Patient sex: F
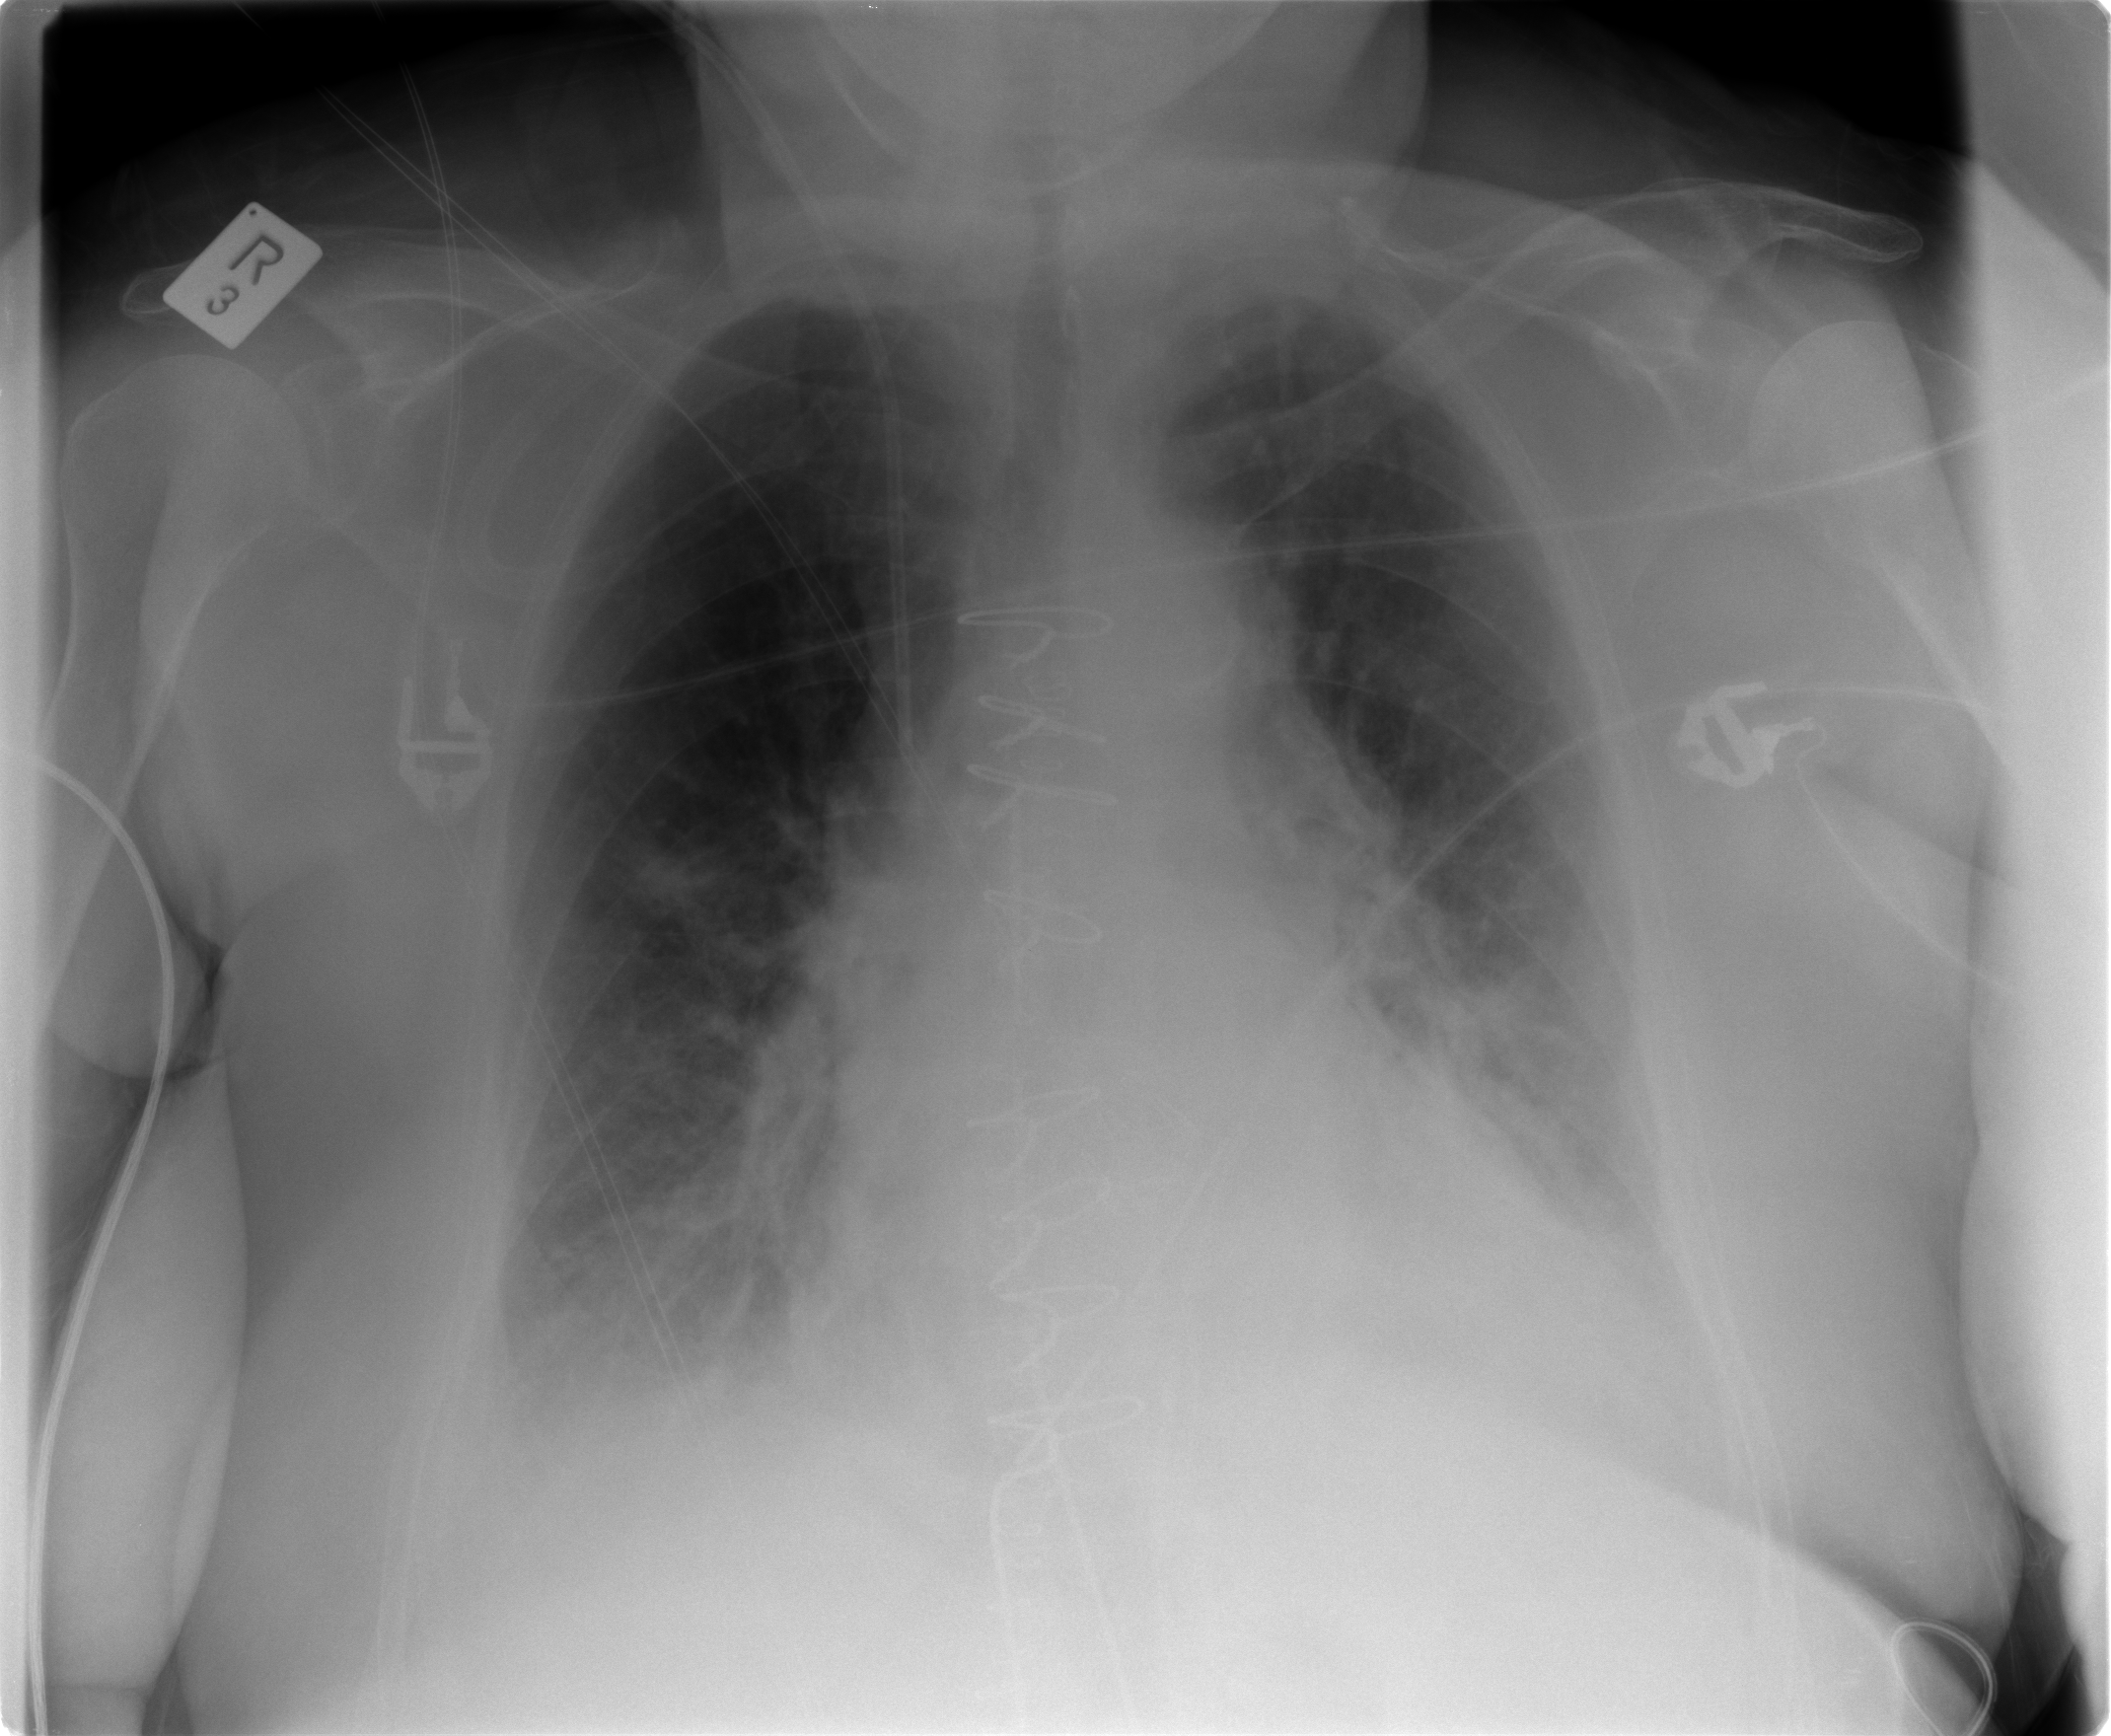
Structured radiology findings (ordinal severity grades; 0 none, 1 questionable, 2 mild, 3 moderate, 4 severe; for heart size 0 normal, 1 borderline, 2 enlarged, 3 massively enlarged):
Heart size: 0
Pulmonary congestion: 2
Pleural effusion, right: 2
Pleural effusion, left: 2
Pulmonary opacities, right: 2
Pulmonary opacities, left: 2
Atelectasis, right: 2
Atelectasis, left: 2